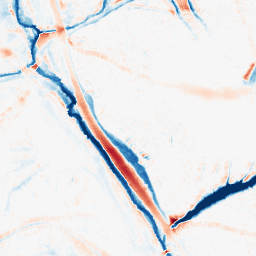
Category: morphological
Decomposition family: morphological_ellipse
Decomposition parameters: operation: average
width: 20
height: 20
Upsampling method: bicubic
Upsampling parameters: scale: 2
Upsampling scale: 2